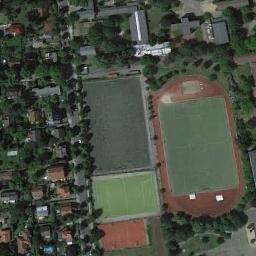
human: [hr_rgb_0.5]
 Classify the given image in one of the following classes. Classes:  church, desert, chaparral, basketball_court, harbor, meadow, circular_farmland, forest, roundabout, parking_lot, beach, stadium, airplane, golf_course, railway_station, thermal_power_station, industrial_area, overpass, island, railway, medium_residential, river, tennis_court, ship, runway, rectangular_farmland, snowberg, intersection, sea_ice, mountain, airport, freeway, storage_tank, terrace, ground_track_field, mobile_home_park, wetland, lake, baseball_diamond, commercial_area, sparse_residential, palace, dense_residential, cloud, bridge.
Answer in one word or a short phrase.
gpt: ground_track_field